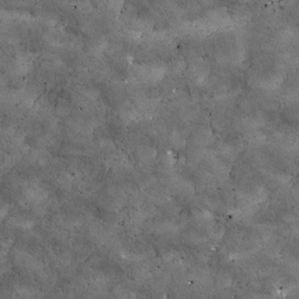
Label: non_frost